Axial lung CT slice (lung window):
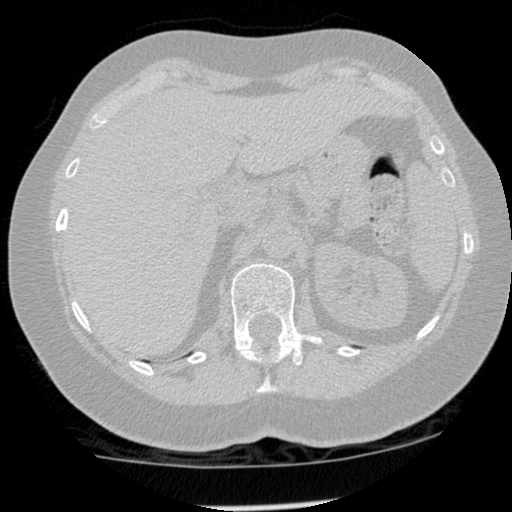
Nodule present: no